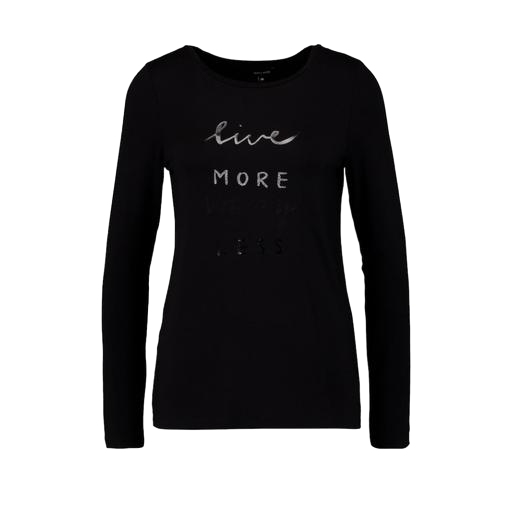
long-sleeve t-shirt only macy, black plus size printed t-shirt only macy, black live fast long-sleeve tee, white background